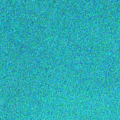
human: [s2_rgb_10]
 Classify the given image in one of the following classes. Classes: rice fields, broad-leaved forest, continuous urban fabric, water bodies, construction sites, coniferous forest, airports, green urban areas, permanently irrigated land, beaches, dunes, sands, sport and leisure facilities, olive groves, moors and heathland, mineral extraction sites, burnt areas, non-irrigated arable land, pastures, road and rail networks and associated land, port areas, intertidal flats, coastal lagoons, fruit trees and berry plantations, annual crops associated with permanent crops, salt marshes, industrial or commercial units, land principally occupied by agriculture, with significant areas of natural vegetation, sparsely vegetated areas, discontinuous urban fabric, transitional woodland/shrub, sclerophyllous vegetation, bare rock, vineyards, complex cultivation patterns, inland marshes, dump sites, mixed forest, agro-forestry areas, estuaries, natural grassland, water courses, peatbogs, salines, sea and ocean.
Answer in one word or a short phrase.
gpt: sea and ocean